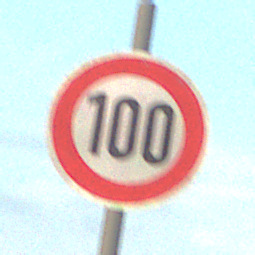
Verkehrszeichen: Geschwindigkeit100
Umgebung: Outdoor, Suburban
Tageszeit: SunriseSunset
Wetter: PartlyCloudy
Licht: Natural
Jahreszeit: NotSpecified
Kontrast: MediumContrast